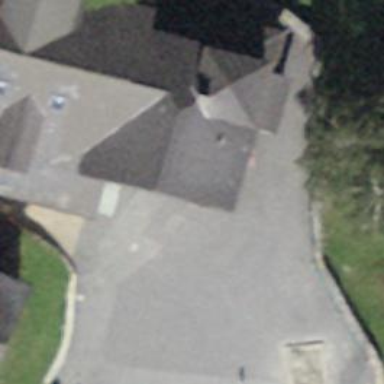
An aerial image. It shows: Disaster help point for emergencies.